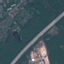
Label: Highway